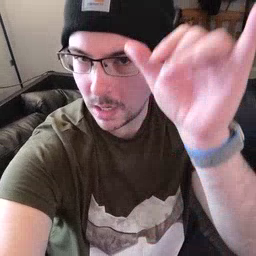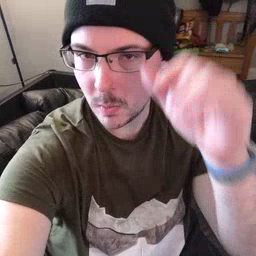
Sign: cow